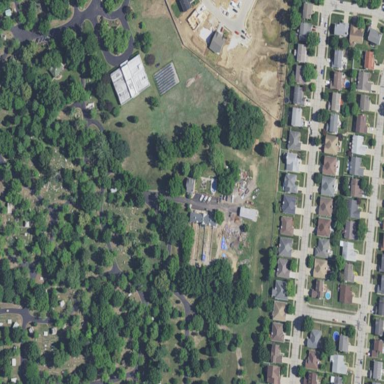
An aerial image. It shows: Cemetery.